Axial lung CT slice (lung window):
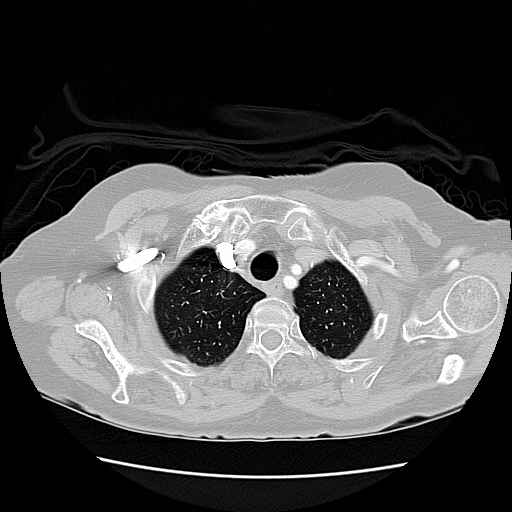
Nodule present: no